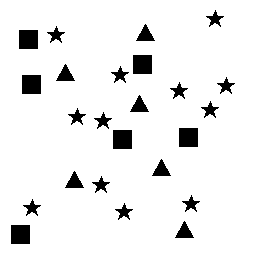
Squares: 6
Triangles: 6
Stars: 12
Total shapes: 24